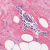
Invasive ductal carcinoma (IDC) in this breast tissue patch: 0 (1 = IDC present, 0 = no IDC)